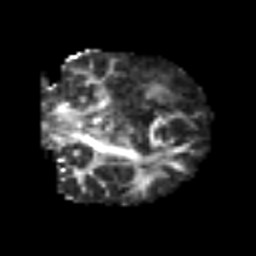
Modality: FA
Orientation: coronal
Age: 64
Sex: male
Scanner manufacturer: siemens
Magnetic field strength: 3 T
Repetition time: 6.1 s
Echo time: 0.101 s